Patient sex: M
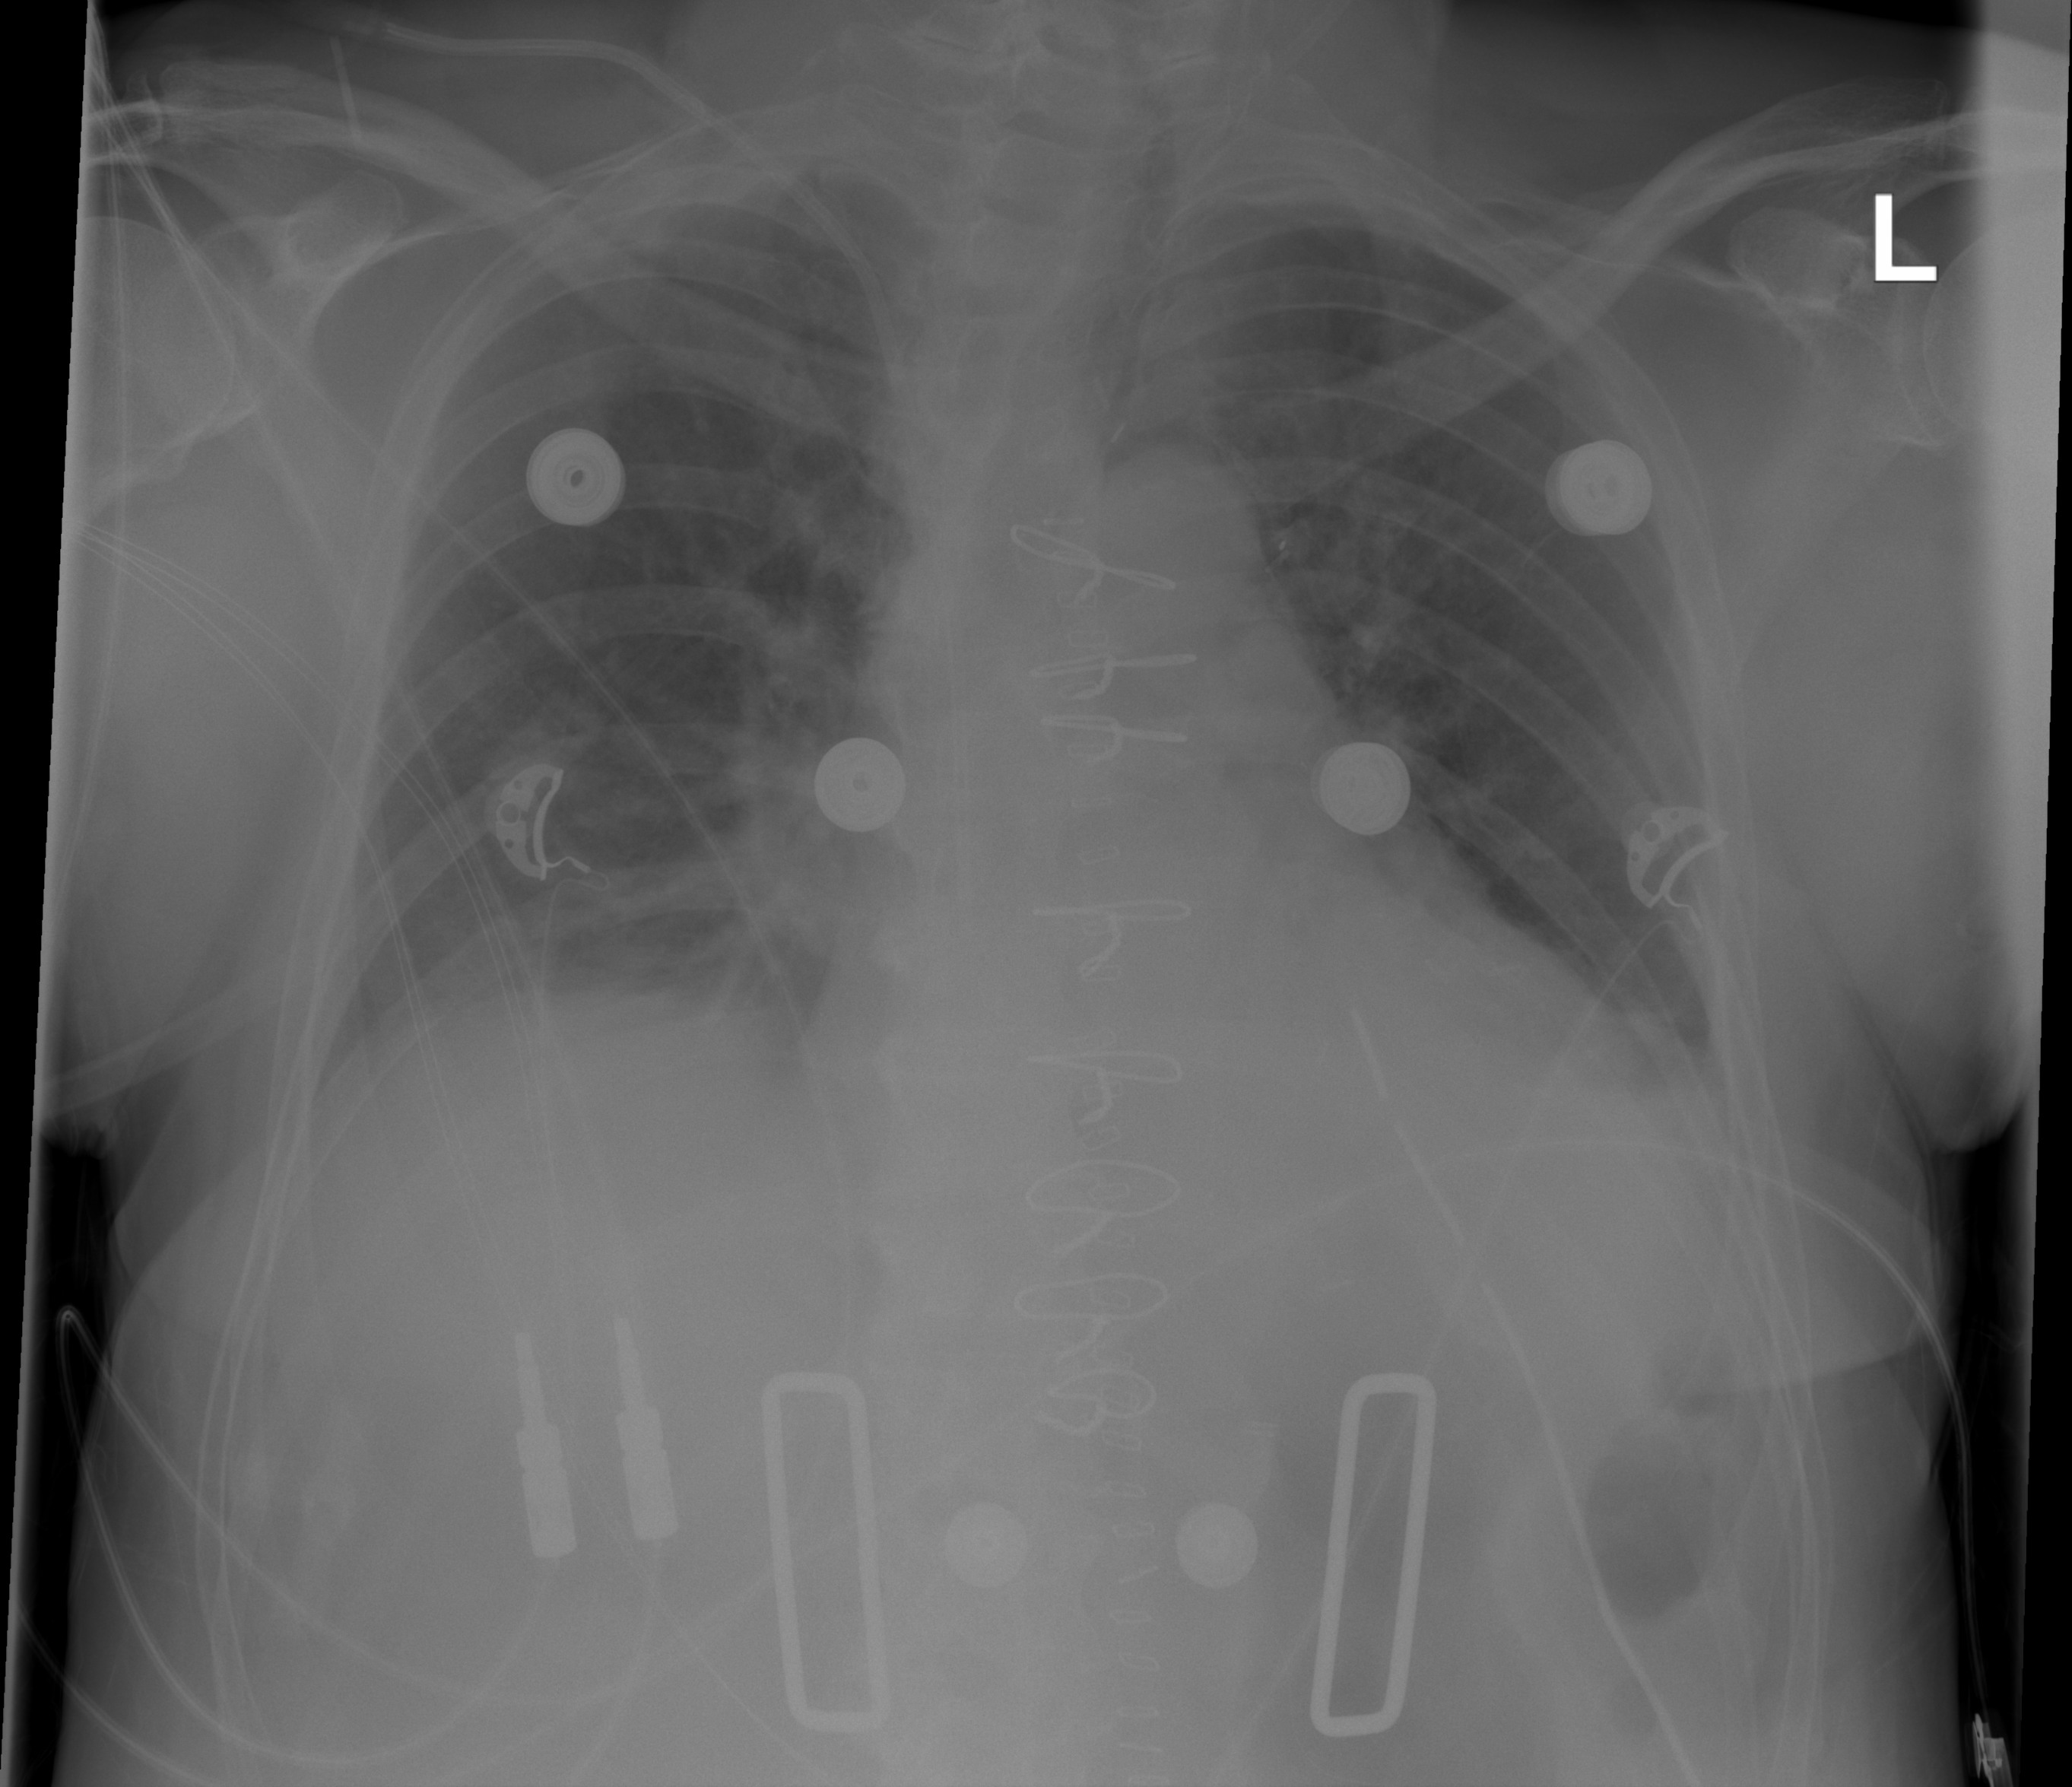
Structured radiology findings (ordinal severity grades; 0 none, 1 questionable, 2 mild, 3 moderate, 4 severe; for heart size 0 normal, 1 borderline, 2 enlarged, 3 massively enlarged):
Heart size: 2
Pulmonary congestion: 2
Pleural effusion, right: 2
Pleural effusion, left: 2
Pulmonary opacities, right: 1
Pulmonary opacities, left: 1
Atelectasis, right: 2
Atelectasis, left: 2